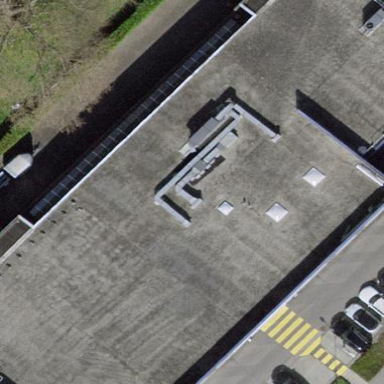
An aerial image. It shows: Flat-roofed building.